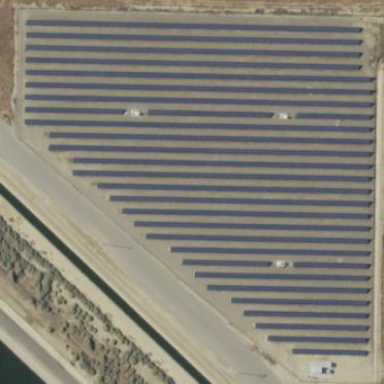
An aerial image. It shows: Solar power plant with photovoltaic technology generating electricity.